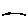
Label: line